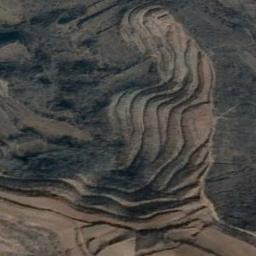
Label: terrace